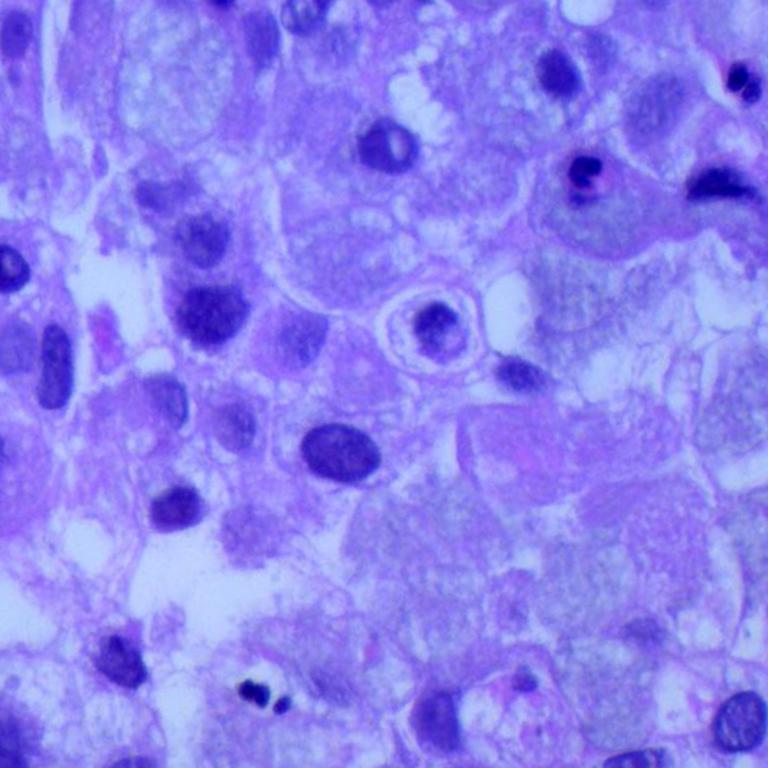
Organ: lung
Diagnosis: adenocarcinomas